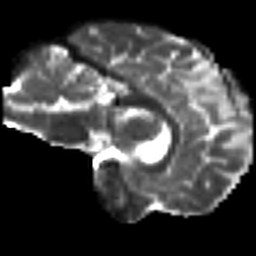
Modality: T2w
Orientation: sagittal
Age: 31
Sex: female
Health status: ill
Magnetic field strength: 3 T
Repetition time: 9 s
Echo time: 0.093 s